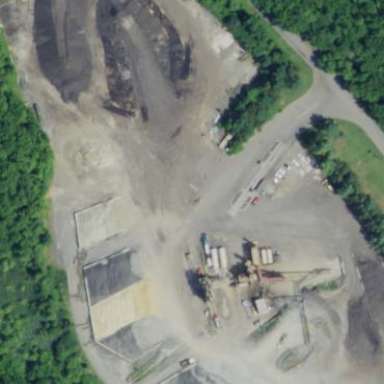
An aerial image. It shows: Quarry area.